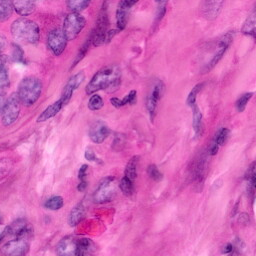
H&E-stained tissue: Pancreatic